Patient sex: F
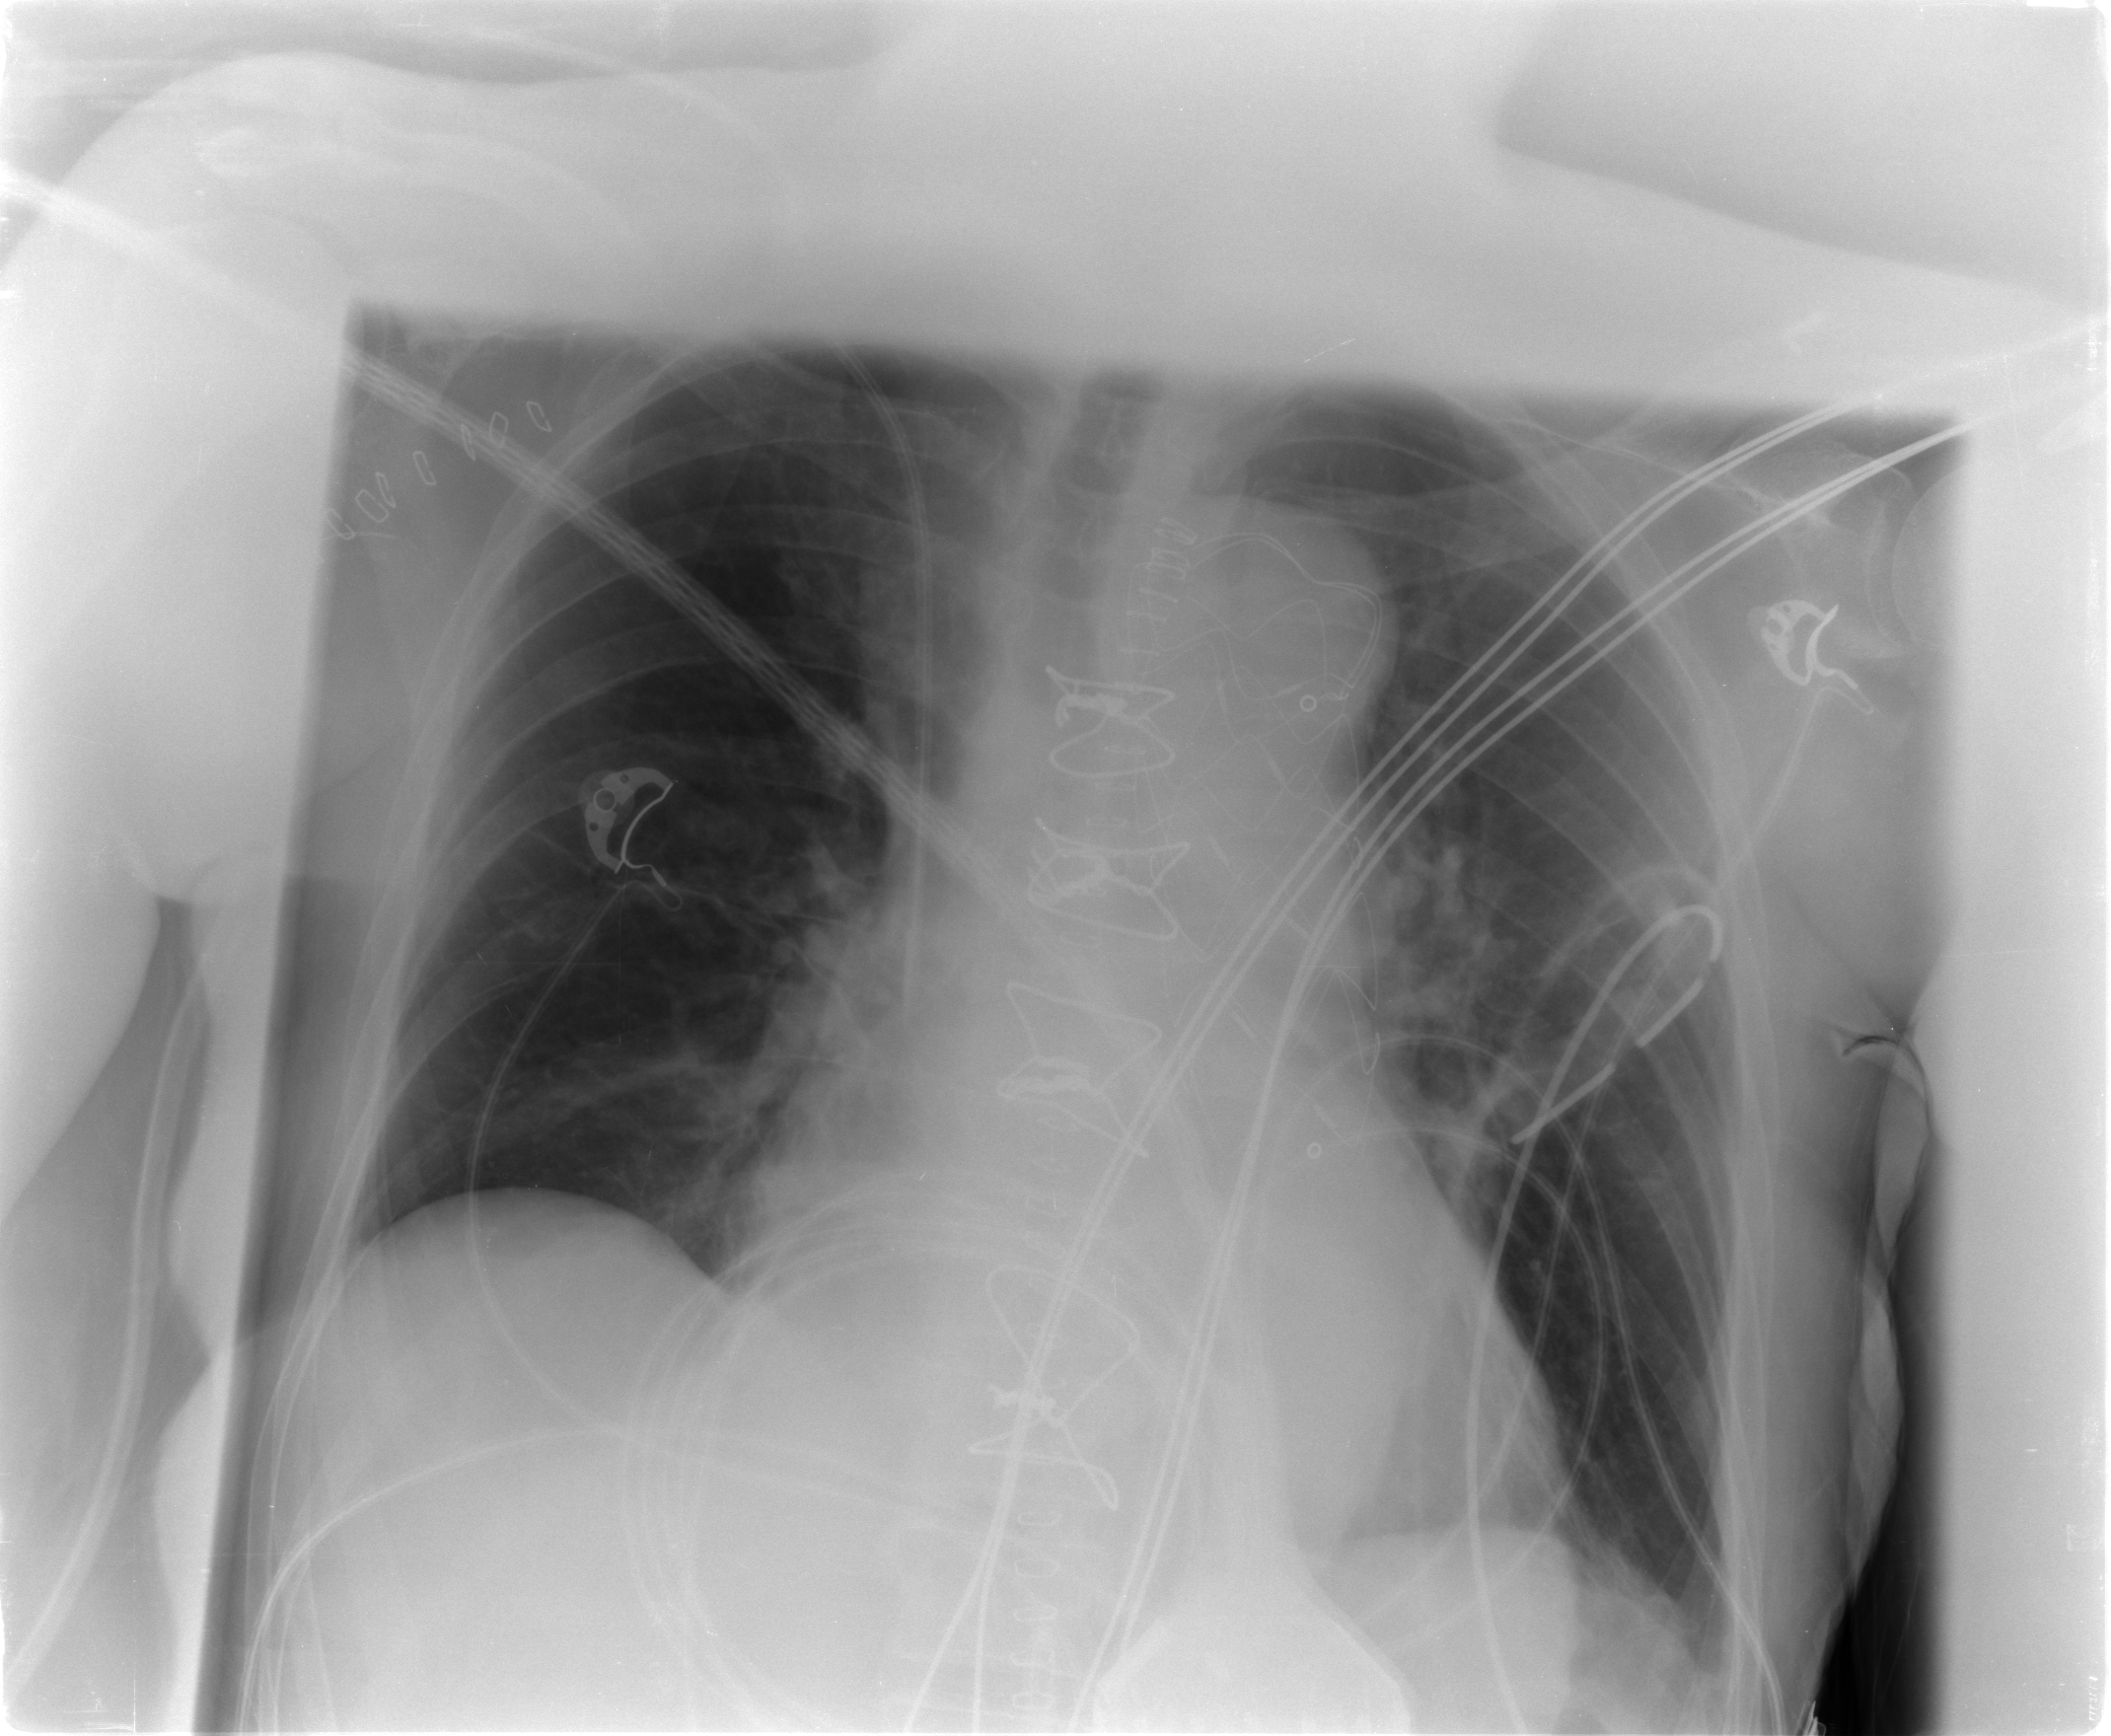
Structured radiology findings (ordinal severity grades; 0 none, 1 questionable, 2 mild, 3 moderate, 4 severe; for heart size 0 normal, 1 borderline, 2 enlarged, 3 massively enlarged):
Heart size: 0
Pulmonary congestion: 2
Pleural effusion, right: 0
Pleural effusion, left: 0
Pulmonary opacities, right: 1
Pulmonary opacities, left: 1
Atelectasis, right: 1
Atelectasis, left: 2